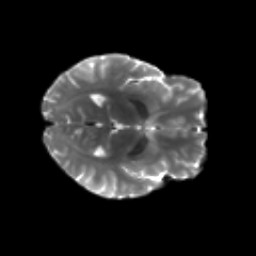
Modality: T2w
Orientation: axial
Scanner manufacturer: siemens
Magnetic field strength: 3 T
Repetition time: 4.16 s
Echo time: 0.0806 s